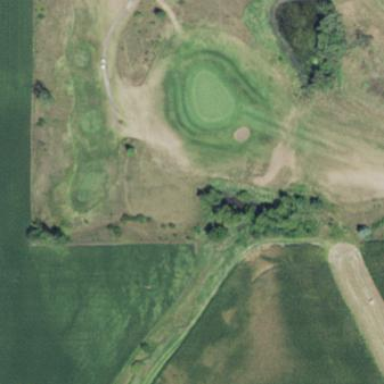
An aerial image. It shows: Golf rough area.